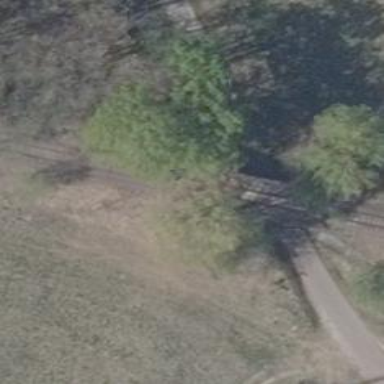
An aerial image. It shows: Disused railway bridge.